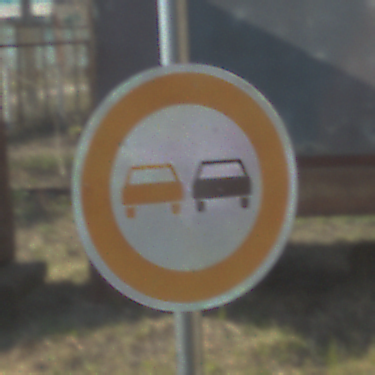
Verkehrszeichen: Ueberholverbot
Umgebung: Outdoor, Suburban
Tageszeit: MorningAfternoon
Wetter: Clear
Licht: Natural
Jahreszeit: NotSpecified
Kontrast: HighContrast